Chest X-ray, PA view. Patient: 39 years old, sex F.
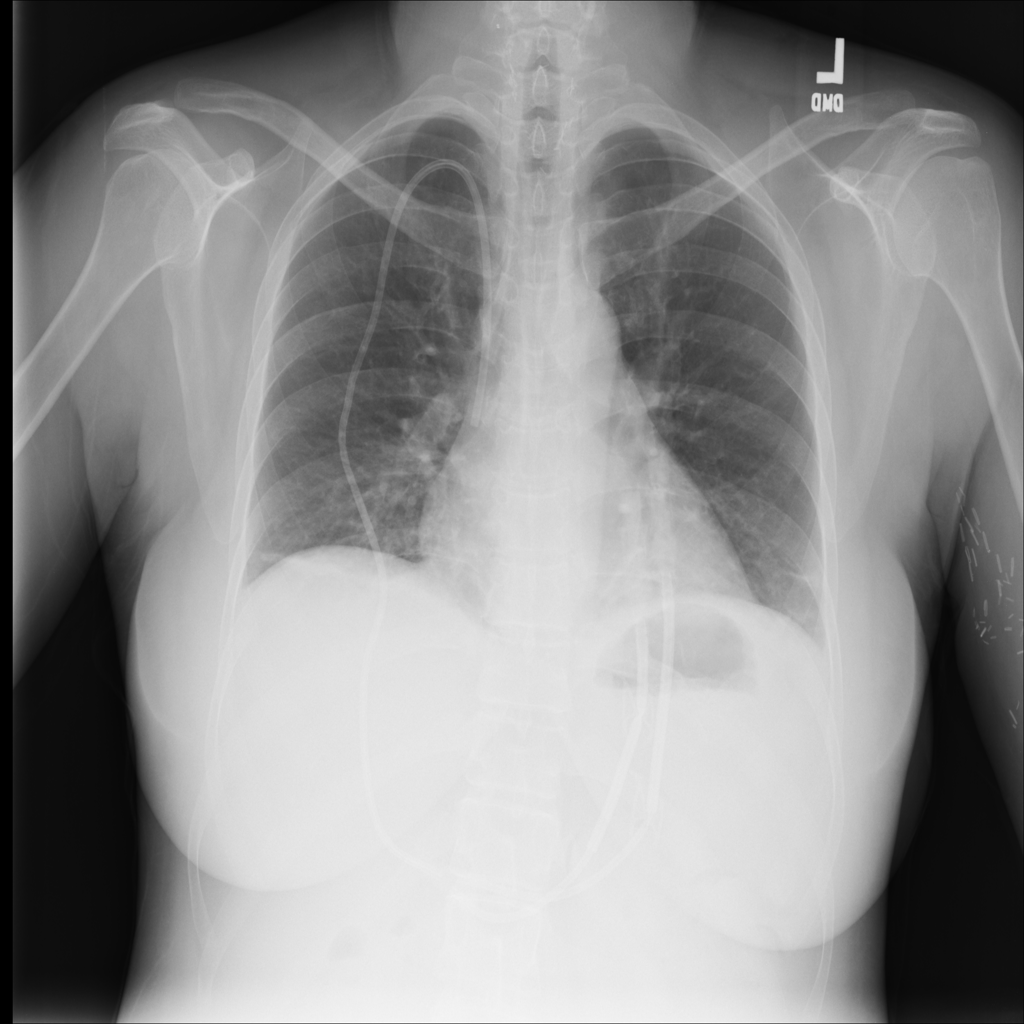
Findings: Atelectasis